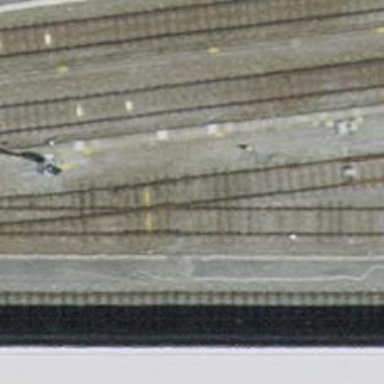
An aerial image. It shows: Rail yard with electrified rails and single track.